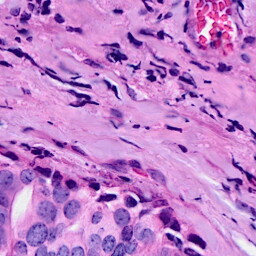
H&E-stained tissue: Breast